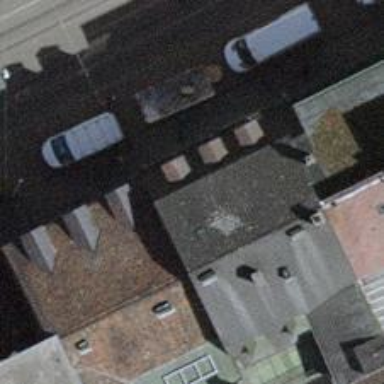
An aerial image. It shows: Pub.